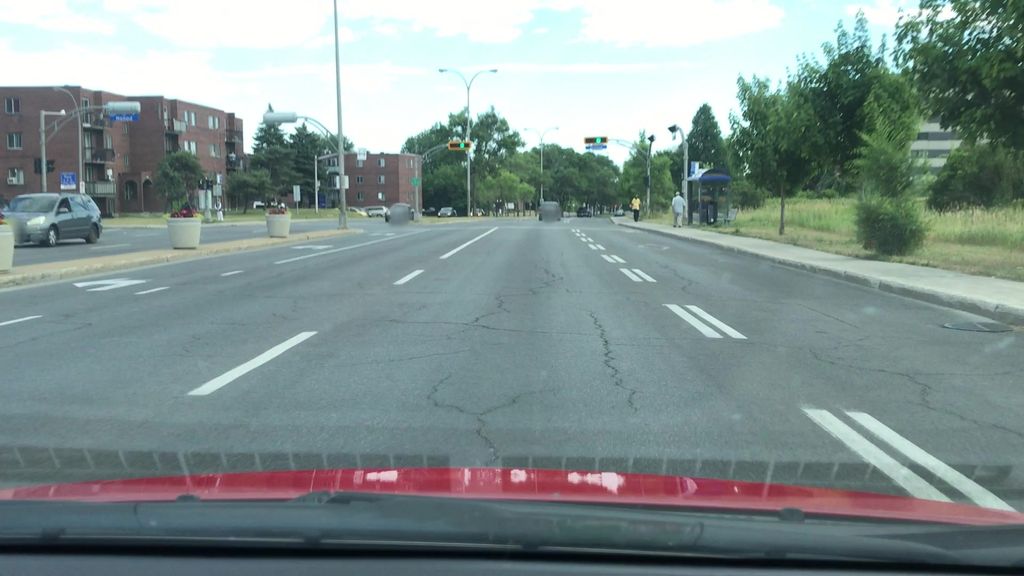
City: montreal